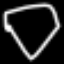
Label: diamond